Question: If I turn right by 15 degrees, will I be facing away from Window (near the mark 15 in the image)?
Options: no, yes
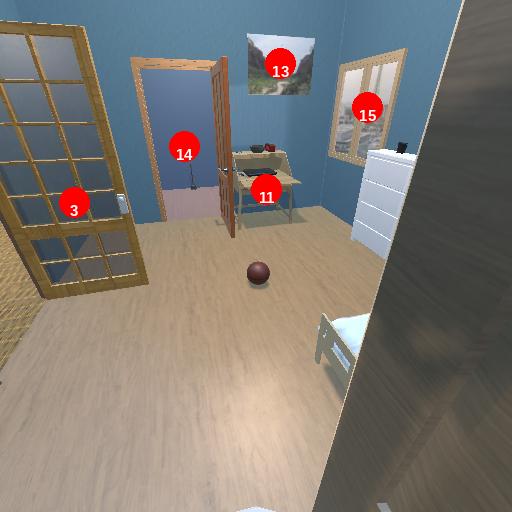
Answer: no